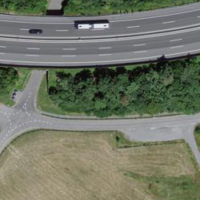
EUNIS habitat code: 57
Species observed at this site:
Salix alba
Fraxinus excelsior
Acer campestre
Corylus avellana
Lotus corniculatus
Dactylis glomerata